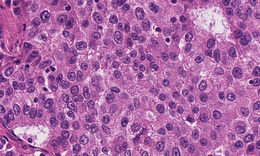
Tumor epithelial tissue: yes
Tumor-associated stroma tissue: yes
Normal tissue: no